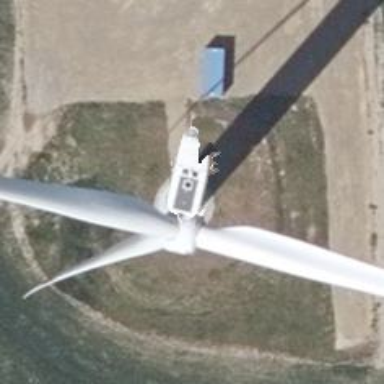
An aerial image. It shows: Wind generator using horizontal axis wind turbines.